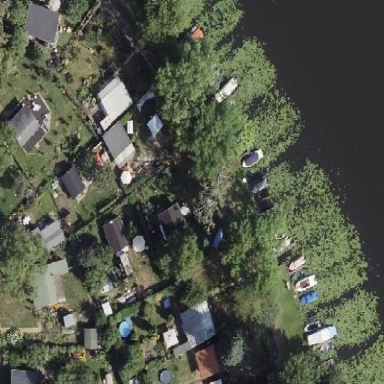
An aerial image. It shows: Plot in the allotments.